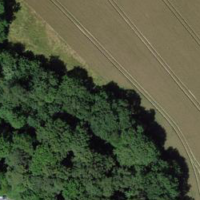
EUNIS habitat code: 52
Species observed at this site:
Allium ursinum